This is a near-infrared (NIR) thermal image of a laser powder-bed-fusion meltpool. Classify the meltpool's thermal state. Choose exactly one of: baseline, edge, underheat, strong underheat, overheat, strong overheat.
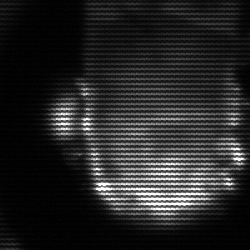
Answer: baseline